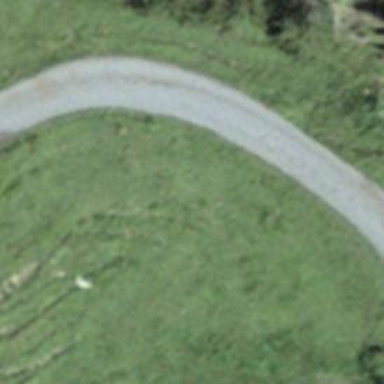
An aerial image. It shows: Paved track with grade1 tracktype.